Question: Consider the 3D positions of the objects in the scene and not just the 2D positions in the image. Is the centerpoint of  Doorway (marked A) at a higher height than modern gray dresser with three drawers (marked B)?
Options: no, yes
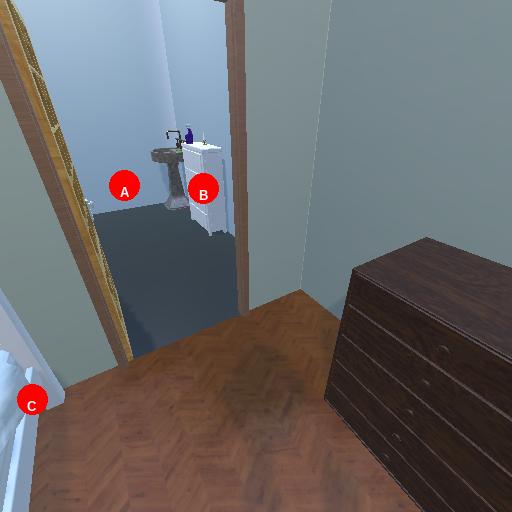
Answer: no